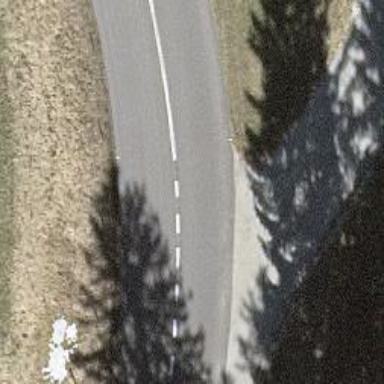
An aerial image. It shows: Bus stop along the road.